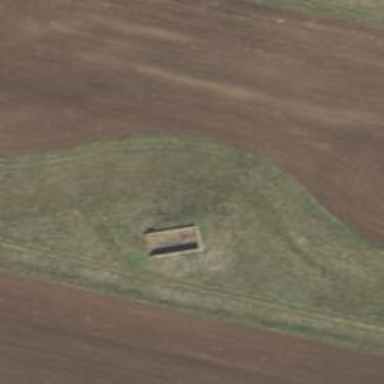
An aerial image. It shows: Military bunker for protection and defense.